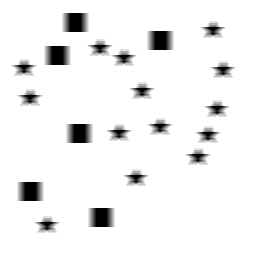
Squares: 6
Triangles: 0
Stars: 14
Total shapes: 20